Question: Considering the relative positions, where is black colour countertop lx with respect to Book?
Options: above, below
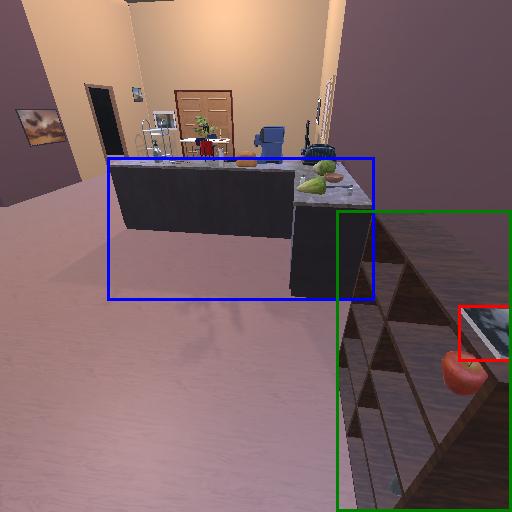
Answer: above